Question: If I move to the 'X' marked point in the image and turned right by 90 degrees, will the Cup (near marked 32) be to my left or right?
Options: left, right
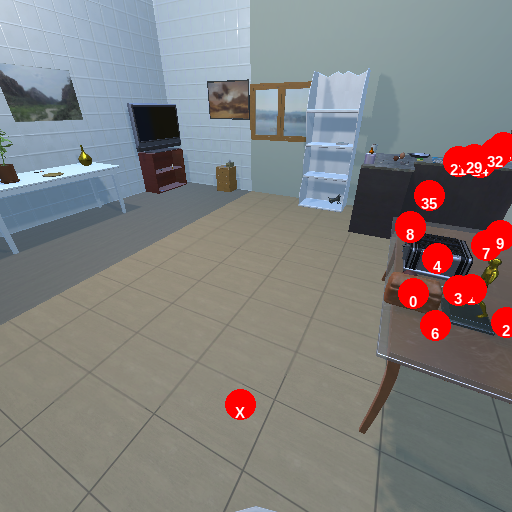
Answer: left